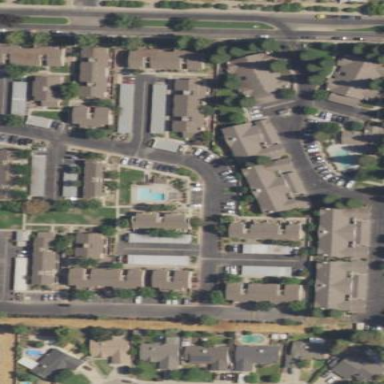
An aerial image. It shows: Residential area with multi-family residential properties.